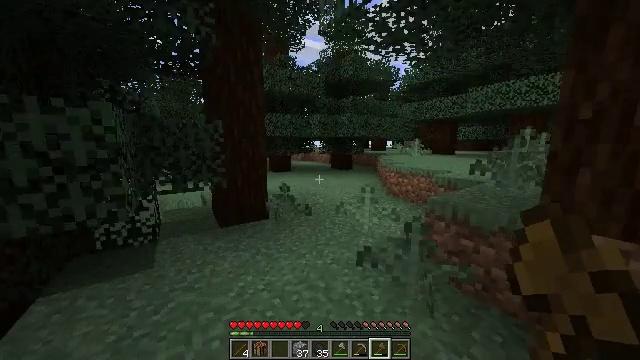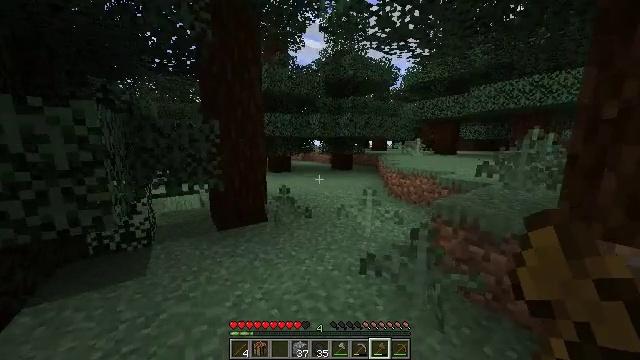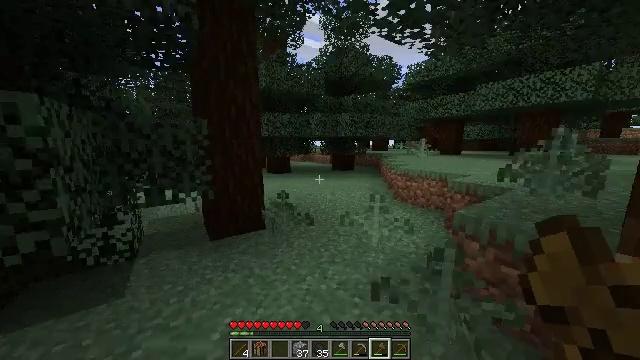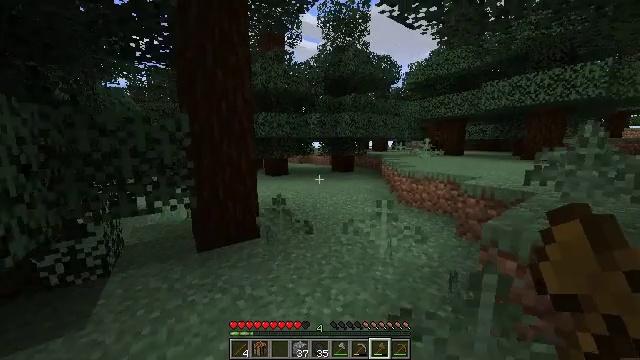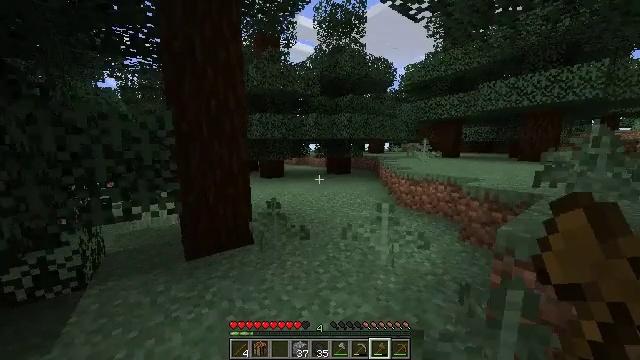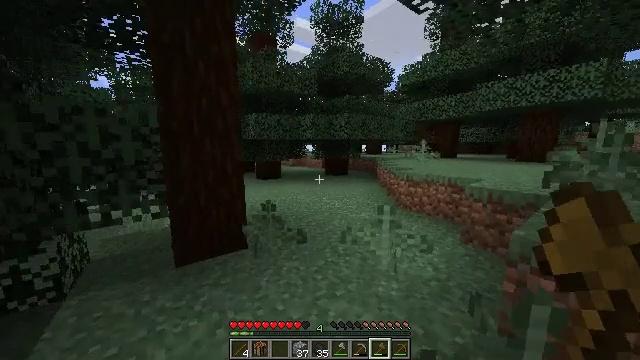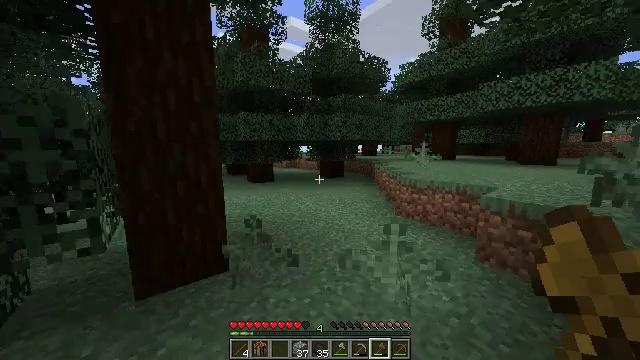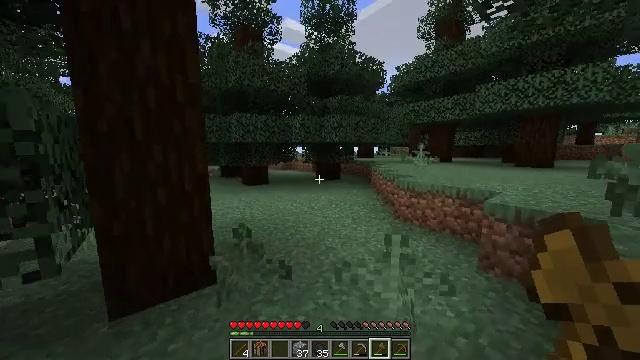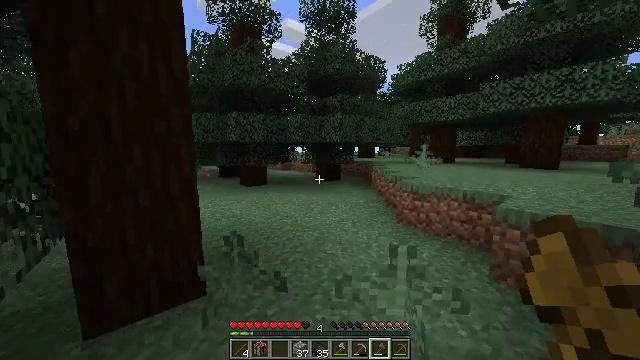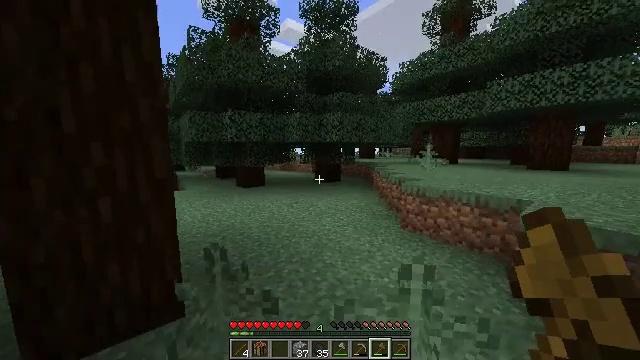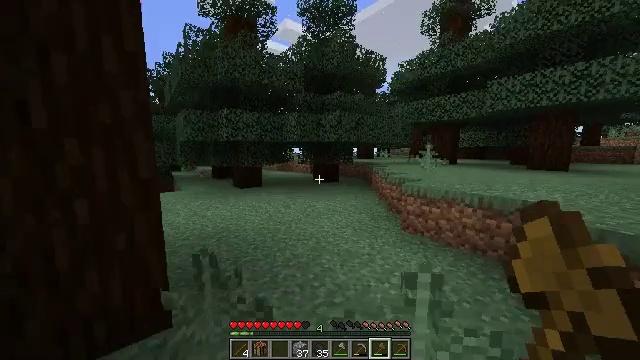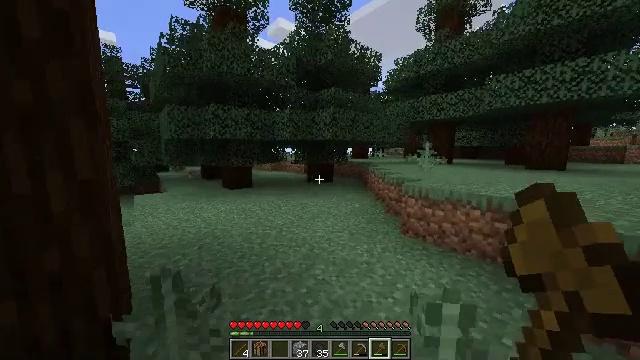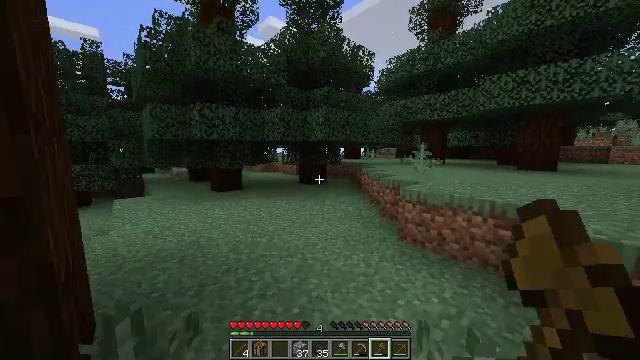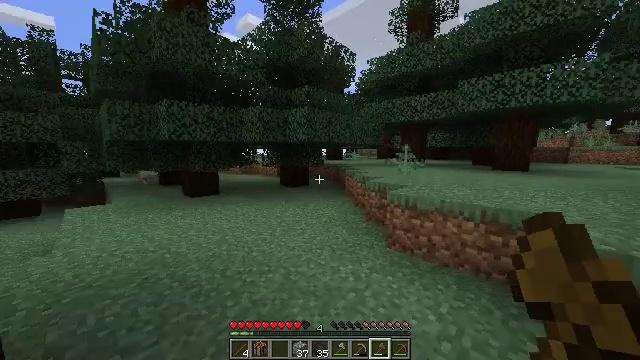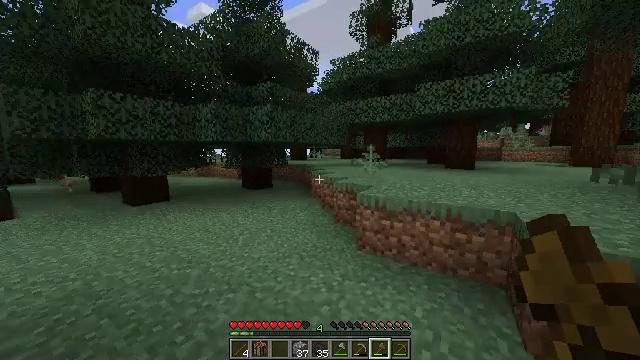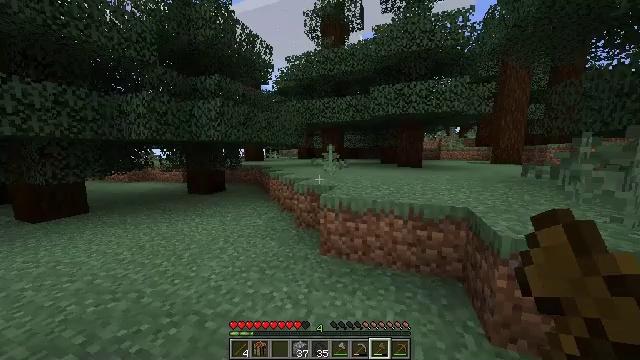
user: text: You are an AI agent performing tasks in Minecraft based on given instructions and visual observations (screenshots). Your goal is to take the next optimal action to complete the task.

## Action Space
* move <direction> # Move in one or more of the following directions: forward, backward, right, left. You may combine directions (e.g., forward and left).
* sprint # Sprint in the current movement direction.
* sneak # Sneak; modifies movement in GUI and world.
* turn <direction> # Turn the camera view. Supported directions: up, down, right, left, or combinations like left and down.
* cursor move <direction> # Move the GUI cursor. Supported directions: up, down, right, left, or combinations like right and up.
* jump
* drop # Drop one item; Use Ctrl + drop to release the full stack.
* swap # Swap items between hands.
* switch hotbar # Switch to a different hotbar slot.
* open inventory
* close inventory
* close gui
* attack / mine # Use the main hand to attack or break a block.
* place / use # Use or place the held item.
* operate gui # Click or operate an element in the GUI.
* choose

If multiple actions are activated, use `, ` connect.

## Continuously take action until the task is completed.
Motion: motion action
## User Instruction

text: Remove the large fern from the terrain.
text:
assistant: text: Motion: move forward
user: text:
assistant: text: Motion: move forward
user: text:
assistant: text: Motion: move forward
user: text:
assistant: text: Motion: move forward, turn right
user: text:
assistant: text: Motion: move forward
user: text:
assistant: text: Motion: move forward, turn right
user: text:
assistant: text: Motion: move forward, turn right
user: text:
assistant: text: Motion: move forward
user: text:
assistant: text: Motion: move forward
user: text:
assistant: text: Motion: move forward
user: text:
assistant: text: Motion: move forward, turn right
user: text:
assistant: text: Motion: move forward, turn right
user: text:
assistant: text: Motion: move forward, turn right
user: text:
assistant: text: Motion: move forward, turn right
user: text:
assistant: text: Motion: move forward, turn right
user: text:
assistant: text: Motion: move forward, turn right
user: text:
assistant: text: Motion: move forward
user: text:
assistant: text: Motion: move forward
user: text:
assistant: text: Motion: move forward
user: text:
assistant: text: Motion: move forward
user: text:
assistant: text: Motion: move forward, jump
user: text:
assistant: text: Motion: move forward and move right, jump
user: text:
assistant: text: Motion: move forward and move right, jump
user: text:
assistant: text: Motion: move forward and move right, jump
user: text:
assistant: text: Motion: move forward and move right, jump
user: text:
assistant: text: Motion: move forward and move right, jump
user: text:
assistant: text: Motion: move forward and move right, jump
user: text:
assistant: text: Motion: move forward and move right
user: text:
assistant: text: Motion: move forward and move right, turn left
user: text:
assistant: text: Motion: move forward, turn left